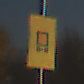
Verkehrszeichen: KennzeichnungspflichtigeFahrzeugeGefaehrlicheGueterOhnePfeilsymbol
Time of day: SunriseSunset
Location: Outdoor (Nature)
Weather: Clear
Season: NotSpecified
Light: Natural